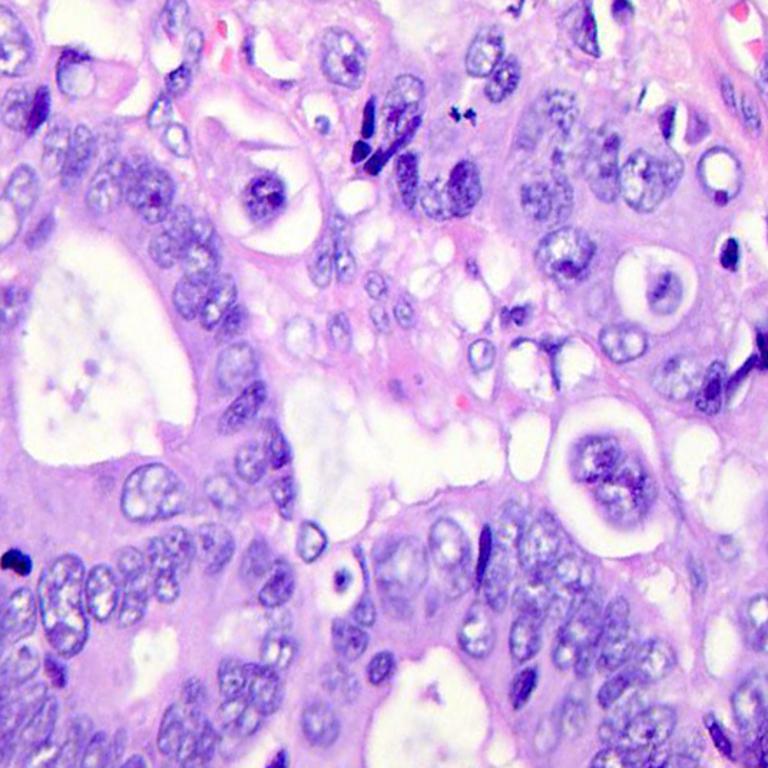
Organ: colon
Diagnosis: adenocarcinomas